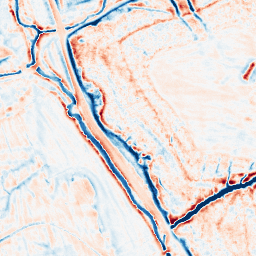
Category: edge_preserving
Decomposition family: bilateral
Decomposition parameters: d: 15
sigma_color: 150
sigma_space: 25
Upsampling method: regularized
Upsampling parameters: scale: 2
lambda_reg: 0.001
Upsampling scale: 2